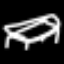
Label: bed